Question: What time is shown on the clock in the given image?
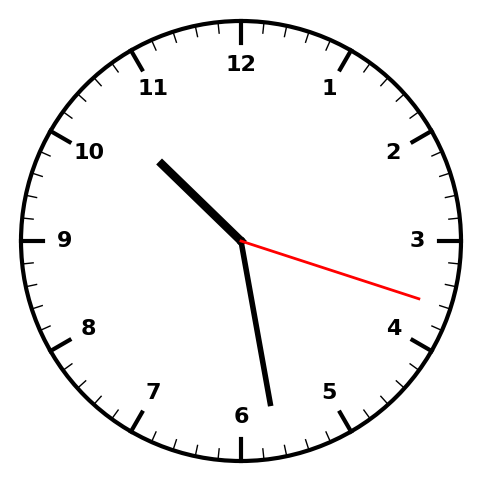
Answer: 10:28:18